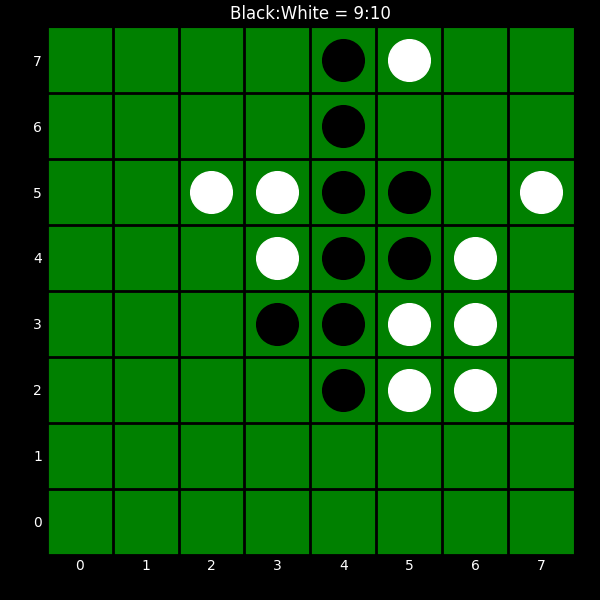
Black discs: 9
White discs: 10